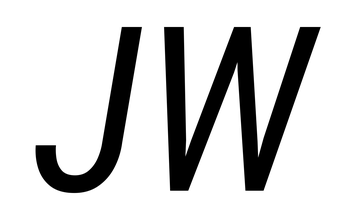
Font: Roboto-Italic_Condensed_Italic